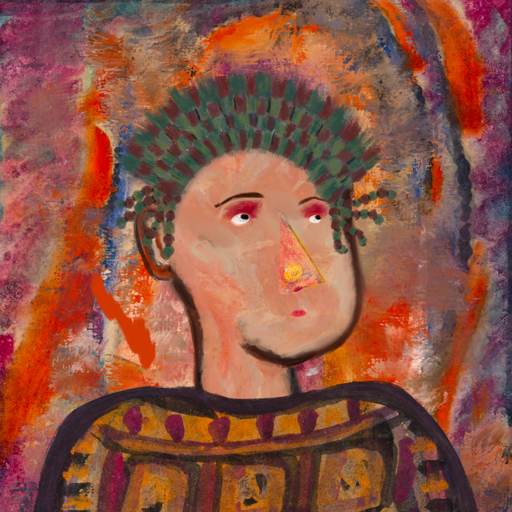
Background: Experience, Head And Neck Side: Roy_Bahadur, Face Side: Irani, Bust: Doll, Hair Side: Blank, Head Accessory: After_Raid_Crown, Second Necklace: Blank, Necklace: Blank, Baby: Blank